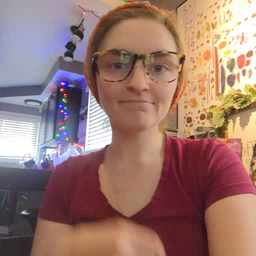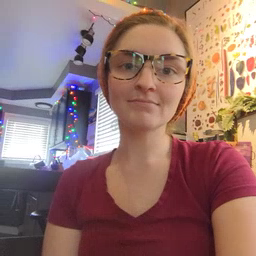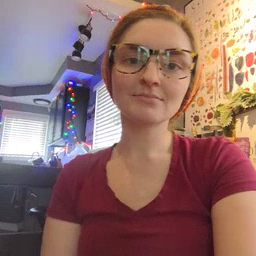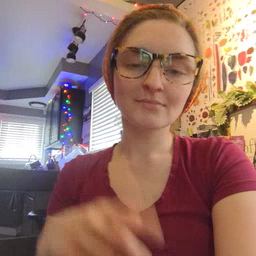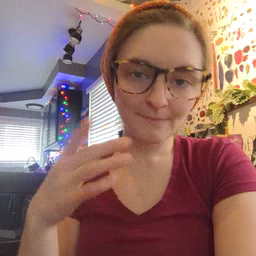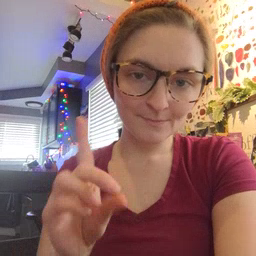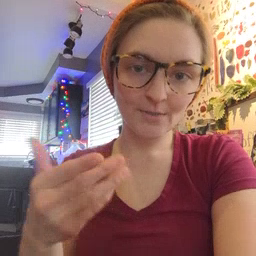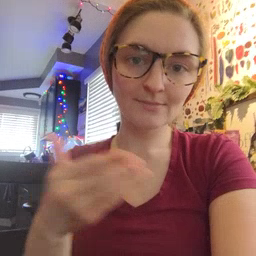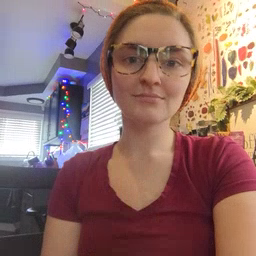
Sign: puppy